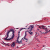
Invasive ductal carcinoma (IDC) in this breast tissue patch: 0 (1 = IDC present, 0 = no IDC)